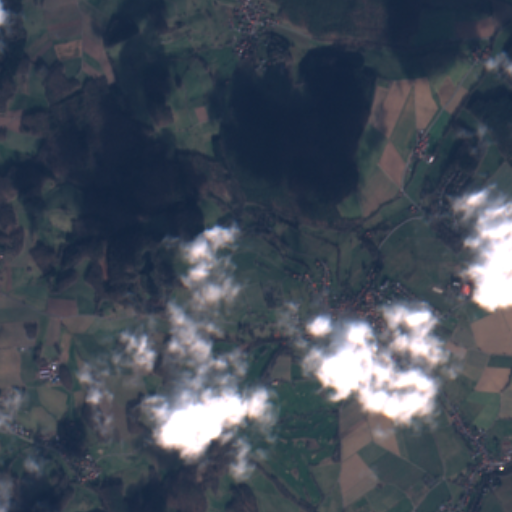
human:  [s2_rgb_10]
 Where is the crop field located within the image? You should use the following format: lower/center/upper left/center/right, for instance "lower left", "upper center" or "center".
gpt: The crop field is located in the right of the image.
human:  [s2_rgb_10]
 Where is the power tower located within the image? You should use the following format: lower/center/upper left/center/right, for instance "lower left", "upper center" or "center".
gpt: There is no power tower in the image.